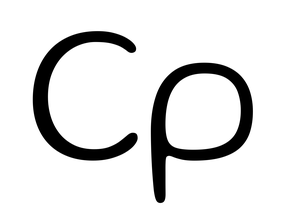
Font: Gluten_ExtraLight